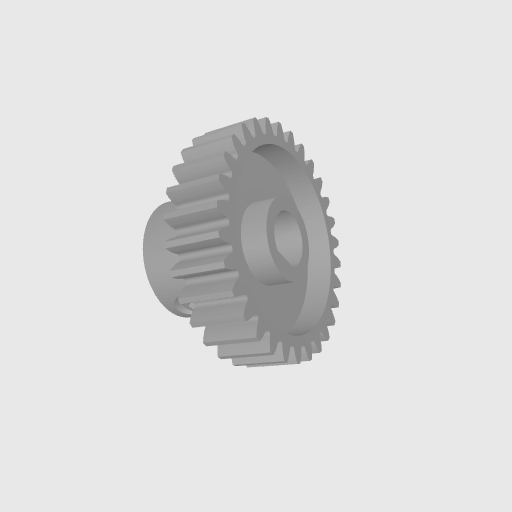
Part: PinionGear6DID30T